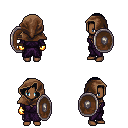
a pixel art fantasy rpg character, female body template, human, dark skin, purple robe, metal pants, raven long bangs hairstyle, cloth hood, gold gloves, shield, four views (front, back, left, right), 2x2 character sprite sheet, small pixel art, hard edges, no anti-aliasing